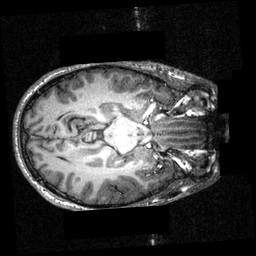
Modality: T1w
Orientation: axial
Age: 21
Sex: male
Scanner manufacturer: siemens
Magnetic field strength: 3.951 T
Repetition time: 1.5 s
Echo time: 0.00335 s